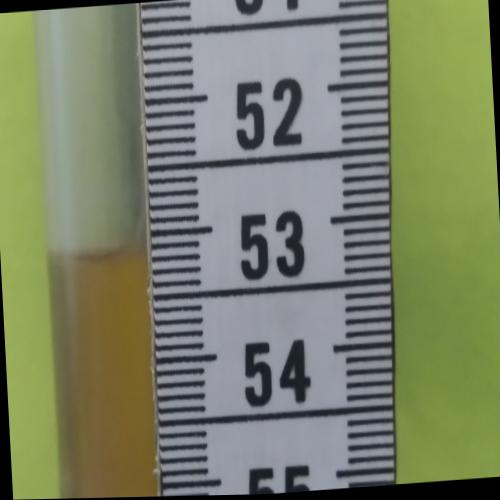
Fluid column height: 53.1 cm